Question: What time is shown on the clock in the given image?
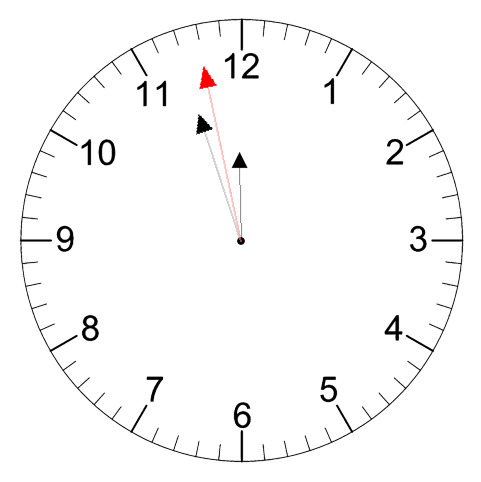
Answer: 11:56:58